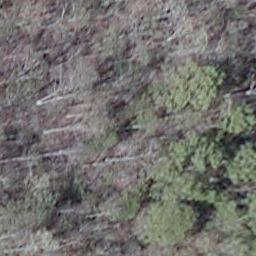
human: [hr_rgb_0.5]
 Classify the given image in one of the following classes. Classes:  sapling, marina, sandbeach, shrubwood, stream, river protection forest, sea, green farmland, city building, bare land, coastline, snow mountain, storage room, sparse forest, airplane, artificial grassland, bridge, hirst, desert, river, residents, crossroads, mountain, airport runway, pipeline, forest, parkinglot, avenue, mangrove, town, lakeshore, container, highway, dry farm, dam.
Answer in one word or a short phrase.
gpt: shrubwood